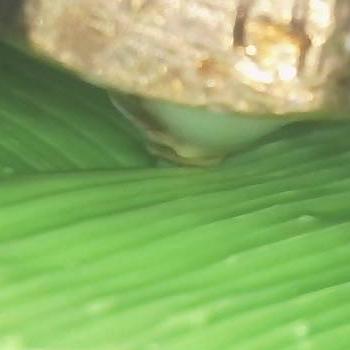
Flow rate: 212%